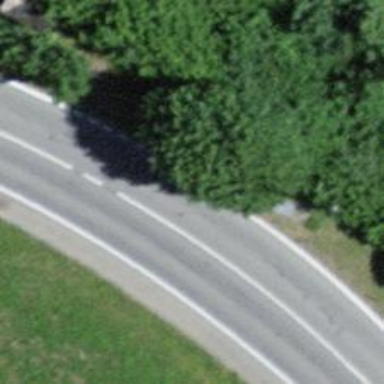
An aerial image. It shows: Tertiary road with lane markings.